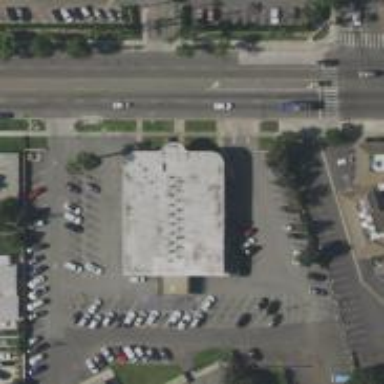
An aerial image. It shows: Clinic.